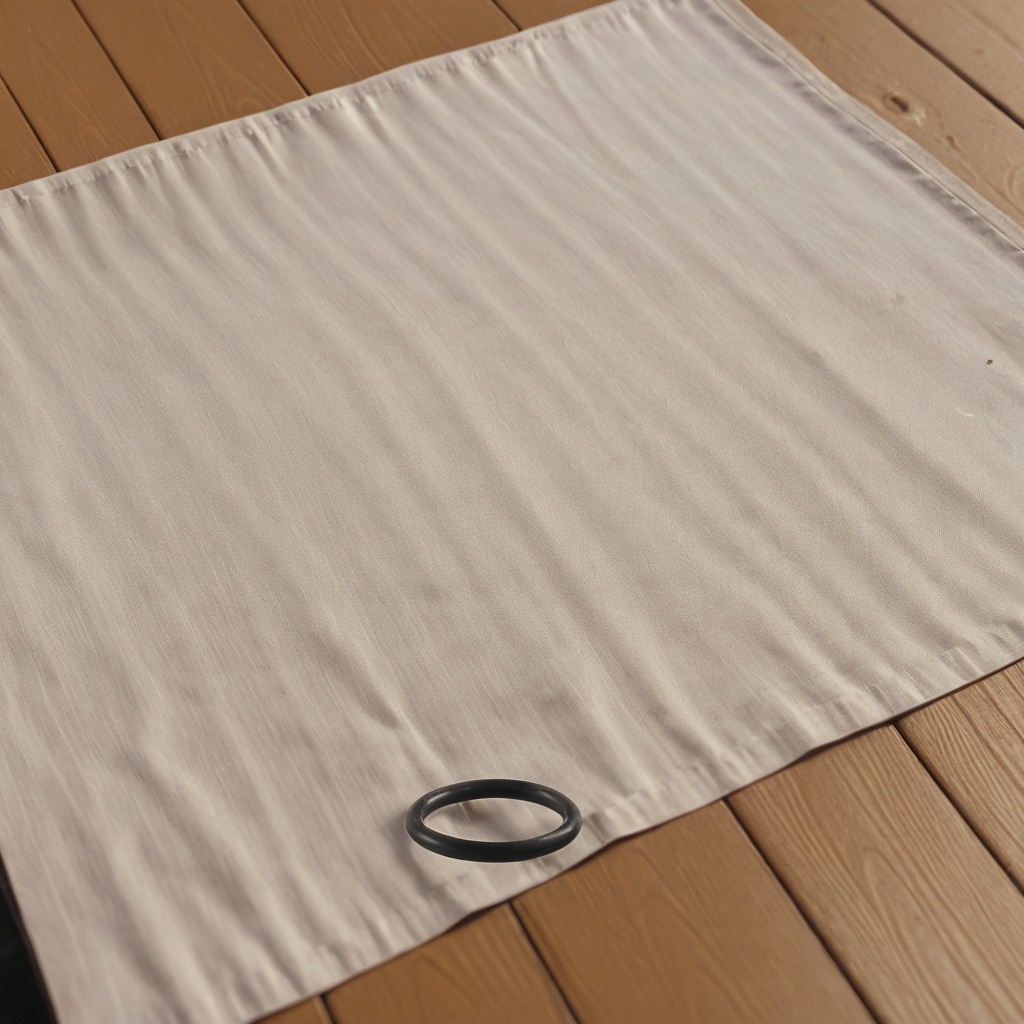
A rubber O-ring is lying on a wooden table.